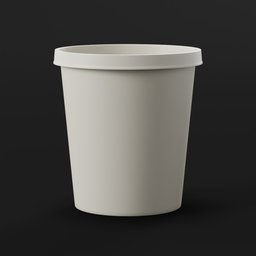
Label: tools